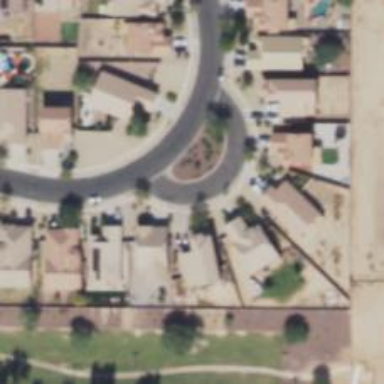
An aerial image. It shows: Asphalt road in residential area.